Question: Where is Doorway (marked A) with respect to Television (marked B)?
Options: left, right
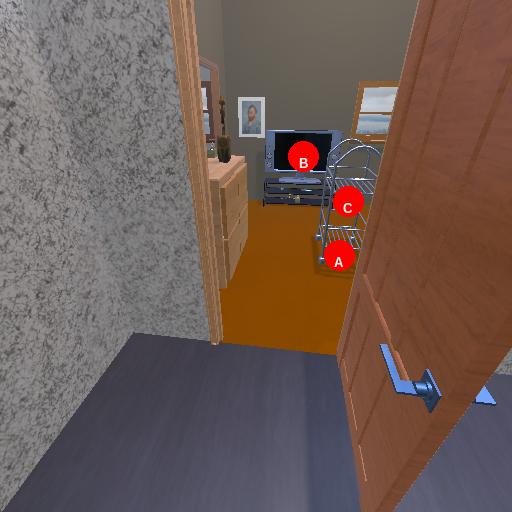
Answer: left